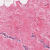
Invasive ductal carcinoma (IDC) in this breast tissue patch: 0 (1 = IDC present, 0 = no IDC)